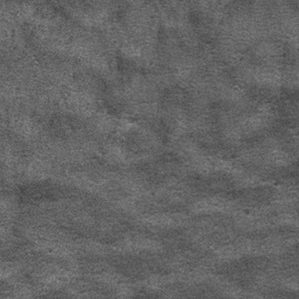
Label: frost